Question: first, sorry for my english skill.
btw, drag some text(text-selection) is over div.
i want remove useless selection
in my case :

how to fix it?
my blog link : devflow.kr
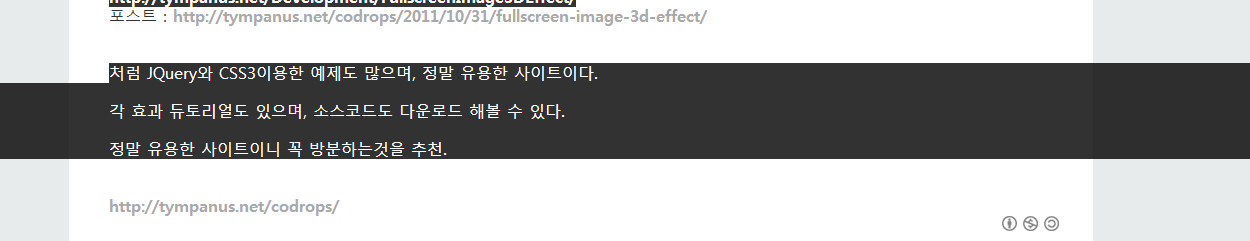
Answer: Set 'overflow:hidden;' to the parent div.